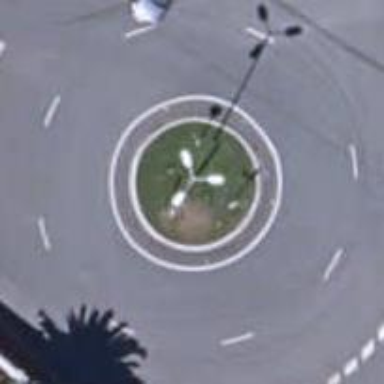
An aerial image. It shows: Tertiary road that leads to roundabout.